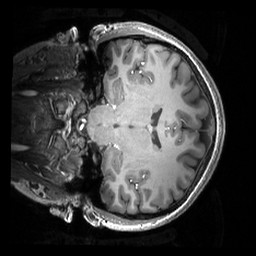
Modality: T1w
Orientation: coronal
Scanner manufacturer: philips
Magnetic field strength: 7 T
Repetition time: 0.008 s
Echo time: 0.001974 s